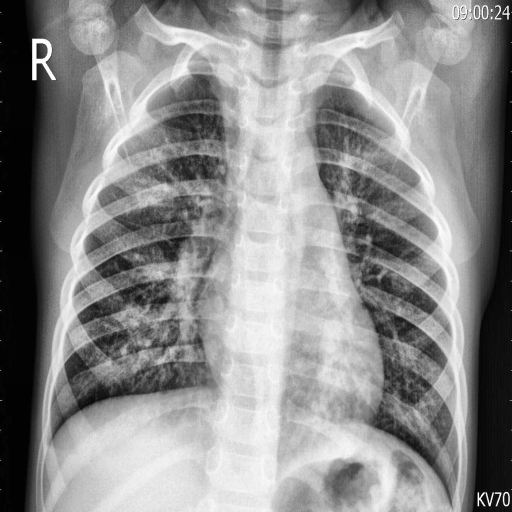
Finding: PNEUMONIA